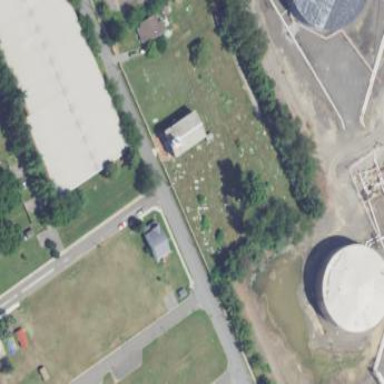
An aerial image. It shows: Place of worship located in cemetery.